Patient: sex M, age 66
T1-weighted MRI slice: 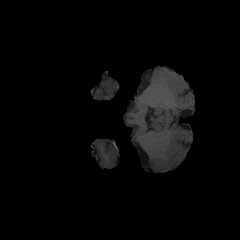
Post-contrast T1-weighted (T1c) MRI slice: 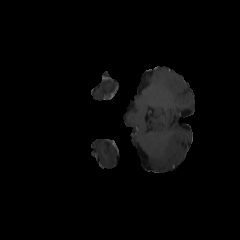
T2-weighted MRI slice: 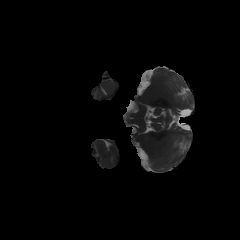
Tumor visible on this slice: no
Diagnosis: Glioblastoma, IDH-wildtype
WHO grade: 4